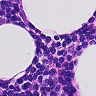
Metastatic tissue present: no